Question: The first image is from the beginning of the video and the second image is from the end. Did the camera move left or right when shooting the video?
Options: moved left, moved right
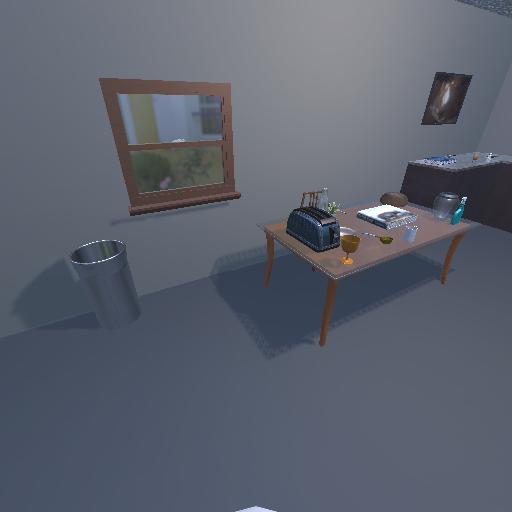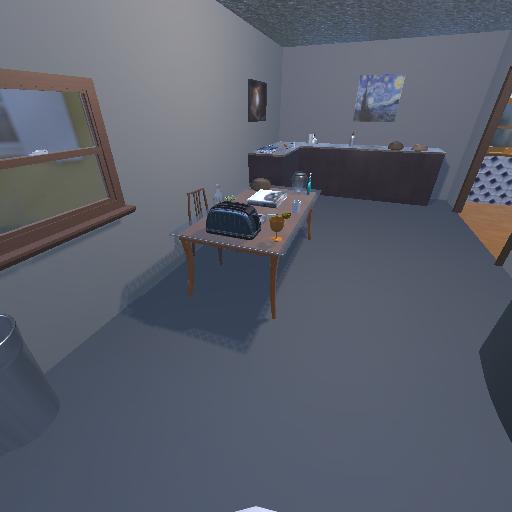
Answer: moved left